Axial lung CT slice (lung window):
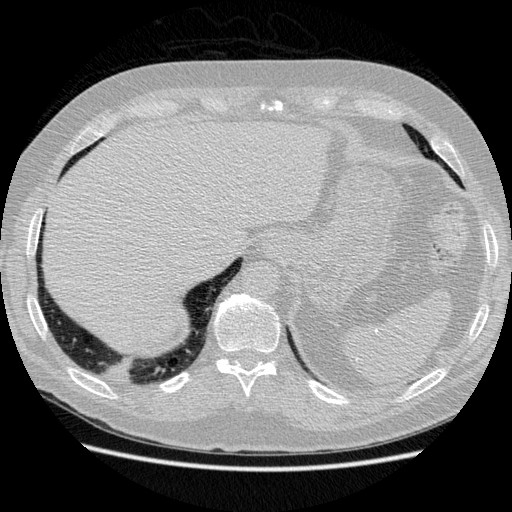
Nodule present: no